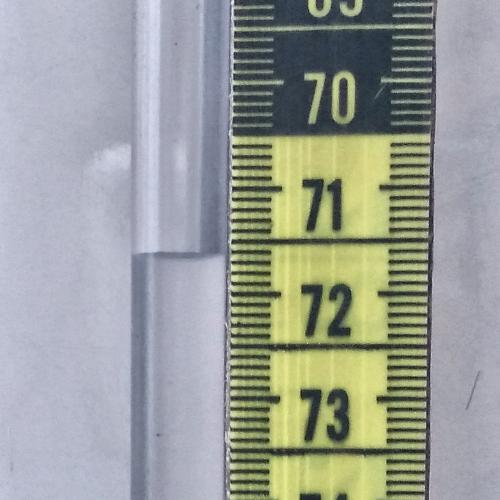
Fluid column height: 71.6 cm